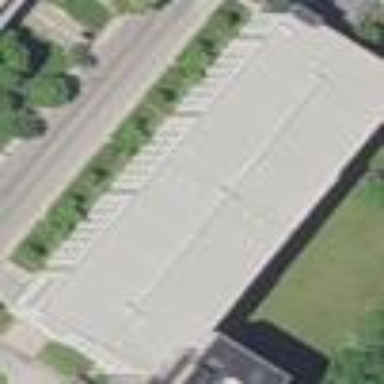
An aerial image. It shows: Multi-storey parking lot near retail building.